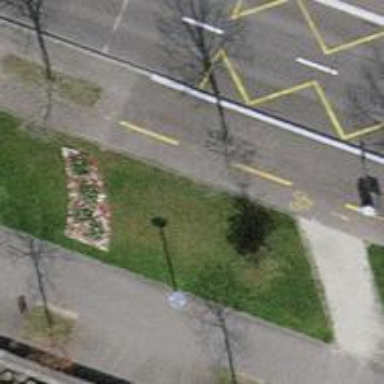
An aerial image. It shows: Avenue lined with trees.